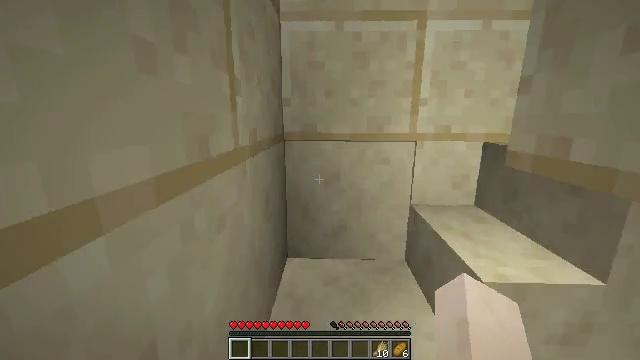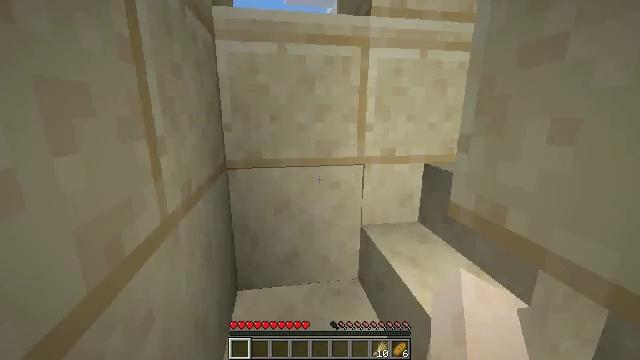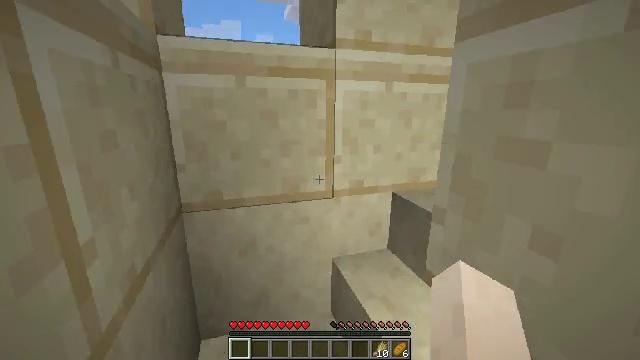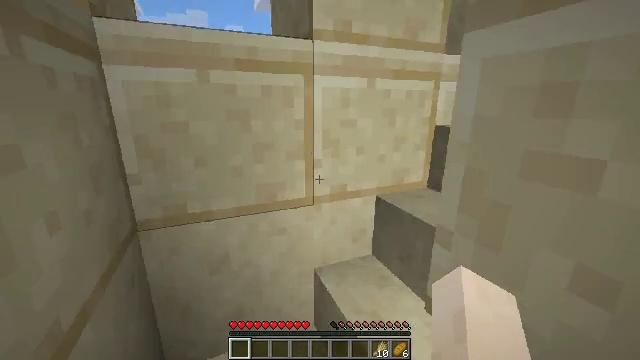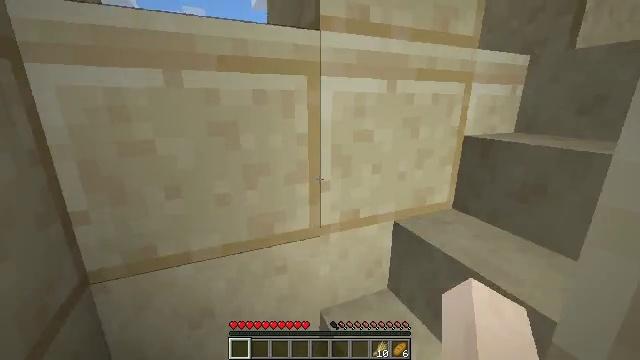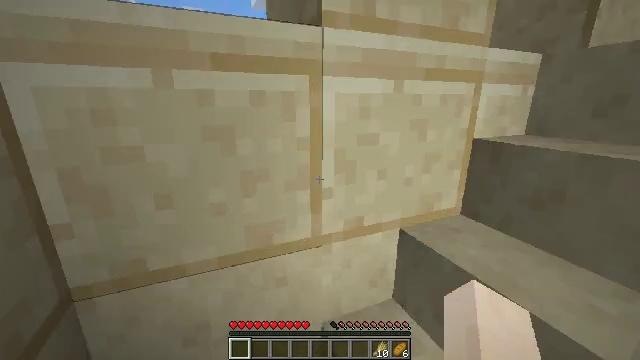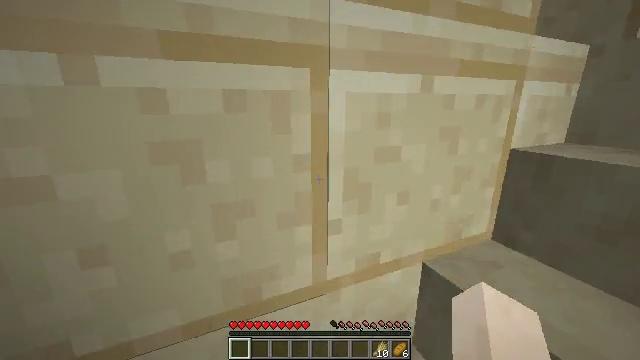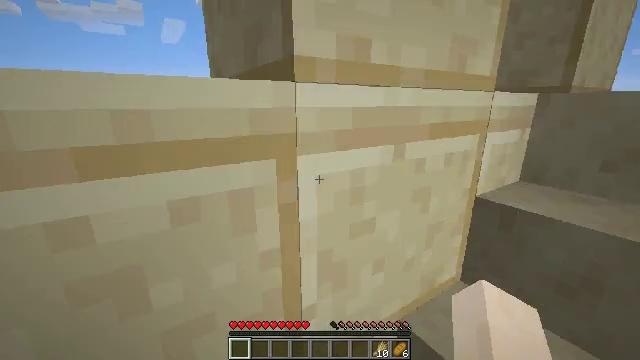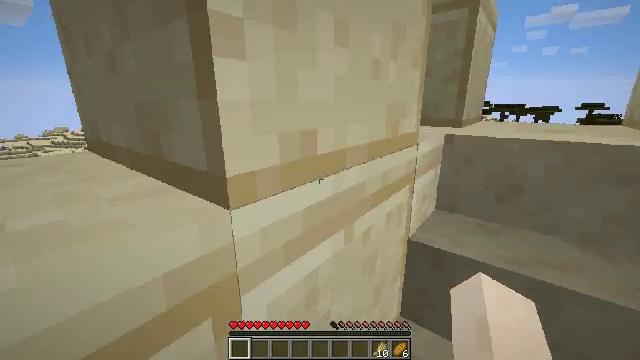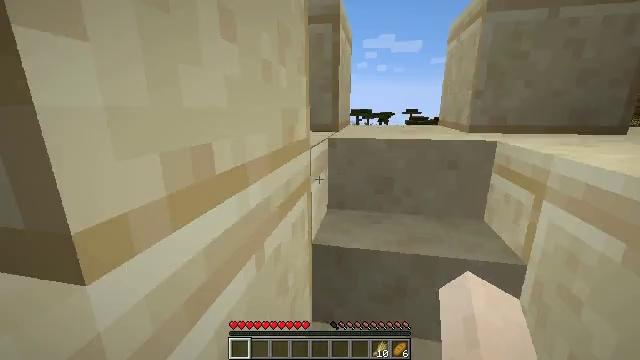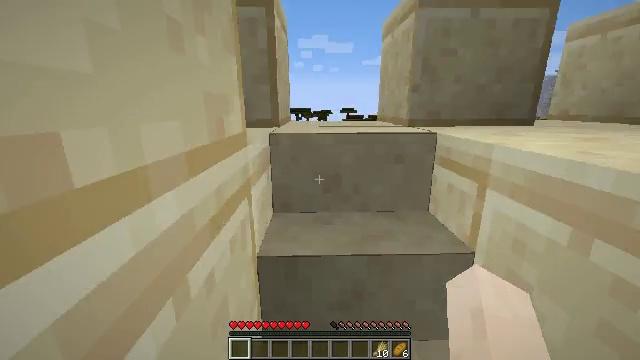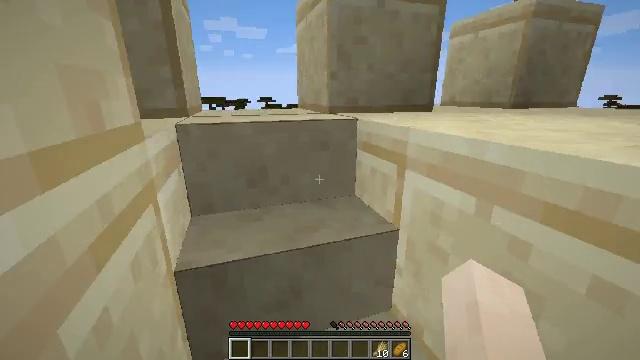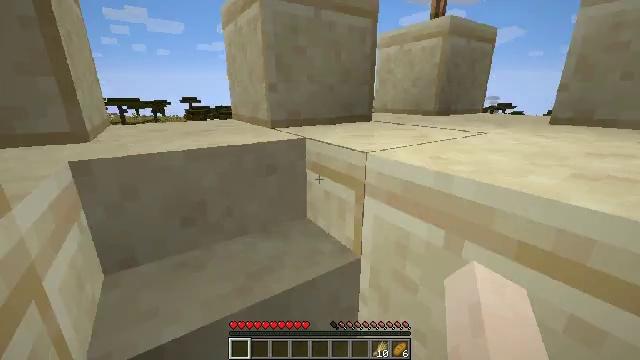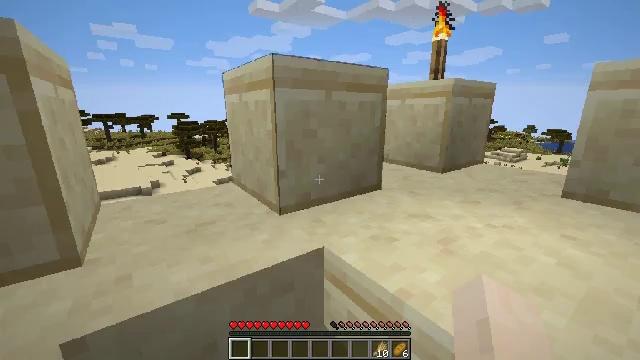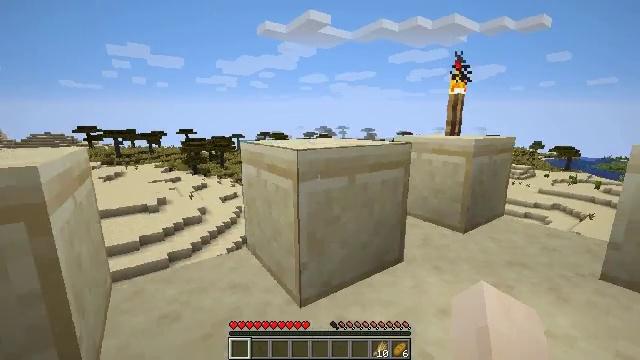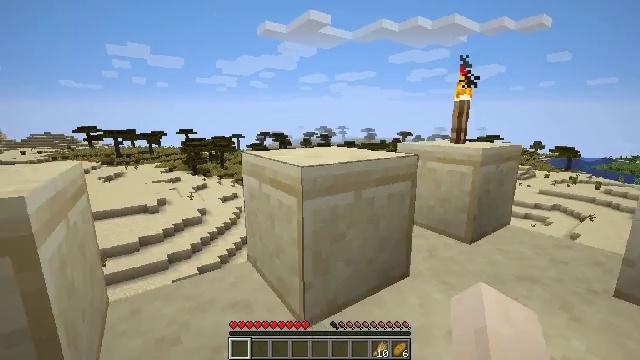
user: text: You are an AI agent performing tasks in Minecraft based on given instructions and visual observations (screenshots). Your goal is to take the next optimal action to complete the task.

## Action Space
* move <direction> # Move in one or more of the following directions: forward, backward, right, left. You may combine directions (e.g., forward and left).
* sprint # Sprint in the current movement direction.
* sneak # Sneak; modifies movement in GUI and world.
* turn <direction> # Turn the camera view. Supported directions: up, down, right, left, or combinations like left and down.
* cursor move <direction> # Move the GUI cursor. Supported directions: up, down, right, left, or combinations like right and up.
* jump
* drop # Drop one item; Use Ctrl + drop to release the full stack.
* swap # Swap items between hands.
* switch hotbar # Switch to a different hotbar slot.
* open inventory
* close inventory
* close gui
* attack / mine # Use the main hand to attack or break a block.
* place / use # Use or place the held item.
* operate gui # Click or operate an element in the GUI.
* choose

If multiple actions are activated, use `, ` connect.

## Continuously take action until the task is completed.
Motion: motion action
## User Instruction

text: Mine the chest to collect it.
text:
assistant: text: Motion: move forward, turn right and down
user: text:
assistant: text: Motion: move forward, turn right
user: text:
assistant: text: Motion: move forward, turn right
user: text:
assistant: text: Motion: move forward
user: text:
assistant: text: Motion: move forward
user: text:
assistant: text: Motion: move forward, turn right
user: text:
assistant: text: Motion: move forward, turn right
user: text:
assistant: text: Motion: move forward and move left, turn right
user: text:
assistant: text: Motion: move forward and move left, turn right and up
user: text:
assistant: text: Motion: move forward and move left, turn right
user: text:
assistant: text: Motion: move forward and move left, turn right and down
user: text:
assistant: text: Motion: move forward and move left, turn right
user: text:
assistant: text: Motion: move forward and move left, turn right and up
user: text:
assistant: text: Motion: move forward and move left, turn left and up
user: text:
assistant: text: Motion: move forward
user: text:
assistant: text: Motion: move forward
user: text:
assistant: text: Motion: no_op
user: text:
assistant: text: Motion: no_op
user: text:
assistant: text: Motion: no_op
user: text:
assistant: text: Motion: no_op
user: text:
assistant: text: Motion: turn right and down
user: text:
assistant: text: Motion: turn right and down
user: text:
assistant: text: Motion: turn right and down
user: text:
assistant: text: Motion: turn right and down
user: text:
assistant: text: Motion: no_op
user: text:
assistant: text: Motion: no_op
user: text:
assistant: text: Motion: move forward
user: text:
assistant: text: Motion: move forward and move right
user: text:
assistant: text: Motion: move forward and move right
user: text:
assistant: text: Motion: move forward and move right